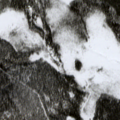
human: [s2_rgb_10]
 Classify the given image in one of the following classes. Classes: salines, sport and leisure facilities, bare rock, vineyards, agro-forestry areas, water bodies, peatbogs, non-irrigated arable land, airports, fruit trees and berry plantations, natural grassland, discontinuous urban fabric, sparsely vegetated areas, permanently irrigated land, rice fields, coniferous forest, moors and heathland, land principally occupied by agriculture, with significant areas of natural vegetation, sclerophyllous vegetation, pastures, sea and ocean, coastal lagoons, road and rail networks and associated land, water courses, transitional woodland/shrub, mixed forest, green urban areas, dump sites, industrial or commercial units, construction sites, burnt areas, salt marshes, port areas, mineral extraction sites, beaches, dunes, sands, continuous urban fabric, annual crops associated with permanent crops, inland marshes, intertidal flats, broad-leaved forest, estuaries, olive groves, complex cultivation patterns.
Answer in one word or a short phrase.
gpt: coniferous forest, peatbogs